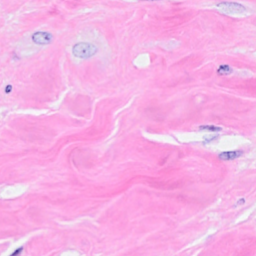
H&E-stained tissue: Breast